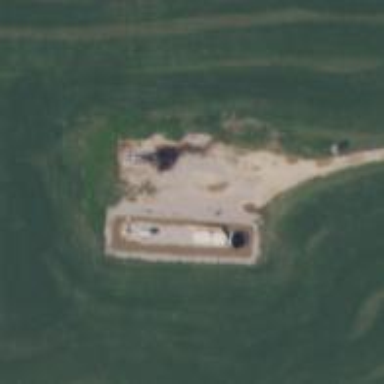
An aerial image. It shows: Petroleum well.